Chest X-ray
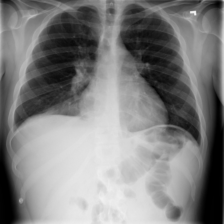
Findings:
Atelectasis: negative
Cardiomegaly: negative
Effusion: positive
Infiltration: positive
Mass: negative
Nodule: negative
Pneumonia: negative
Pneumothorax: negative
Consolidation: negative
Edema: negative
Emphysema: negative
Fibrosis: negative
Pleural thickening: negative
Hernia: negative